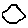
Label: hexagon